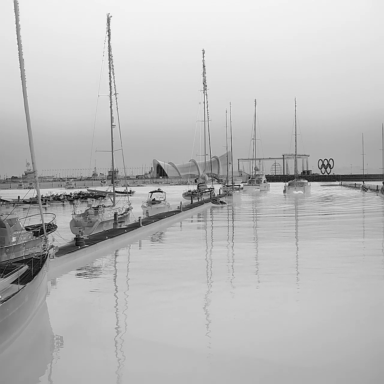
There are seven sailboats in the infrared image.